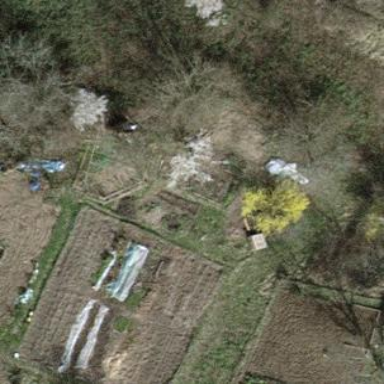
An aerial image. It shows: Garden that is leisure land.